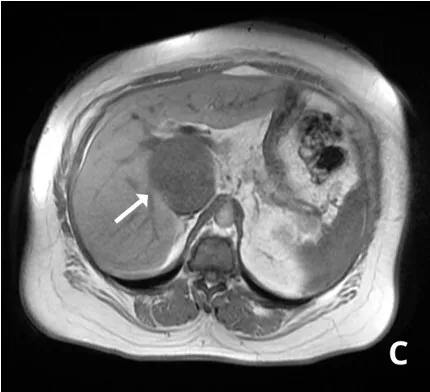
Dual echo axial image showing the leiomyosarcoma in contact with segments I, V, and VI of the liver.
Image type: radiology (mri)